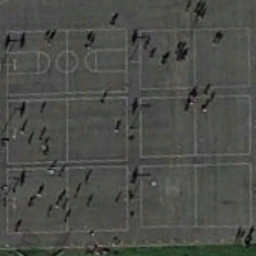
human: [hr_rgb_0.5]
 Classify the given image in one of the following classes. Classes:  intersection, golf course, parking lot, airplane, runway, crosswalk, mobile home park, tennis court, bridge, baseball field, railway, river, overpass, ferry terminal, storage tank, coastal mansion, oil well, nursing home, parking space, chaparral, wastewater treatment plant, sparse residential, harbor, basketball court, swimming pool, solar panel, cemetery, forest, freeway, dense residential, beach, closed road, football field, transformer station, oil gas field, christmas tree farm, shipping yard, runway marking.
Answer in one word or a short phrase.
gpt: basketball court